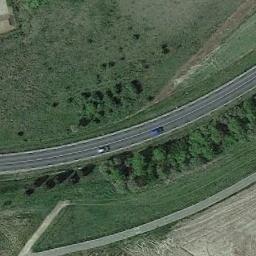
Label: freeway